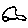
Label: car